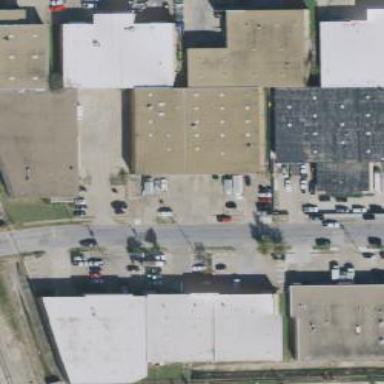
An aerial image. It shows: Warehouse.